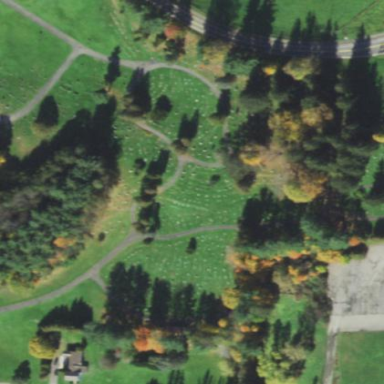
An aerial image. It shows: Graveyard.